Field crop: maize
Growth stage: 2
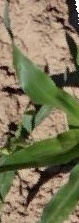
Species: maize